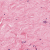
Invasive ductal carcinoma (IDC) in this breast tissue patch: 0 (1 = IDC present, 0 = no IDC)